Question: I would like to add small page location indicators (the small circles at the bottom of the screen) like the ones that is used for notifications in on the Android Wear for a GridViewPager.
What is the best way to do this? One small problem for me is that I use my GridViewPager in the vertical direction but I think that could be figured out.
Do I have to do this completely manually or is there any controls that would help?
Added image of what I need for clarity.

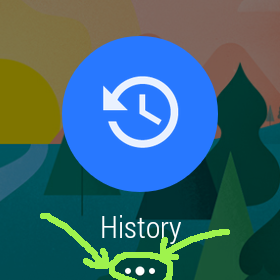
Answer: The new version of Wearable comes with this feature.
All you have to do is update your dependency on build.gradle to:
'''
compile "com.google.android.support:wearable:1.1.+"
'''
and do the following:
'''
<FrameLayout xmlns:android="http://schemas.android.com/apk/res/android"
android:layout_width="match_parent"
android:layout_height="match_parent">
<android.support.wearable.view.GridViewPager
android:id="@+id/pager"
android:layout_width="match_parent"
android:layout_height="match_parent"
android:keepScreenOn="true" />
<android.support.wearable.view.DotsPageIndicator
android:id="@+id/page_indicator"
android:layout_width="wrap_content"
android:layout_height="wrap_content"
android:layout_gravity="center_horizontal|bottom" />
</FrameLayout>
'''
and in your activity declare it like this:
'''
DotsPageIndicator dotsIndicator = (DotsPageIndicator)findViewById(R.id.page_indicator);
dotsIndicator.setPager(mViewPager);
'''